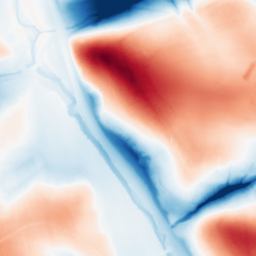
Category: classical
Decomposition family: gaussian_anisotropic
Decomposition parameters: sigma_x: 5
sigma_y: 50
Upsampling method: bilinear
Upsampling parameters: scale: 8
Upsampling scale: 8